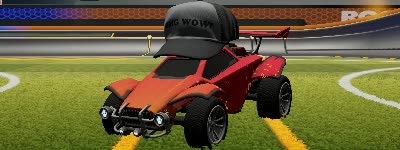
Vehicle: octane